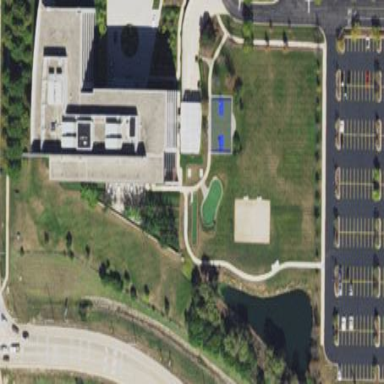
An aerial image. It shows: Office building.